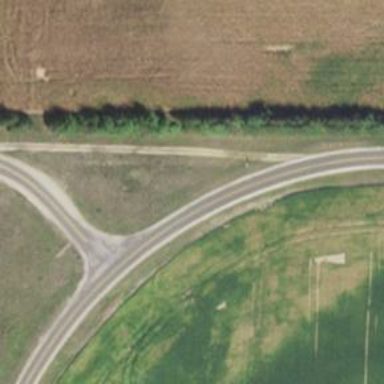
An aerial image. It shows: Secondary road.